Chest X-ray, PA view. Patient: 65 years old, sex M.
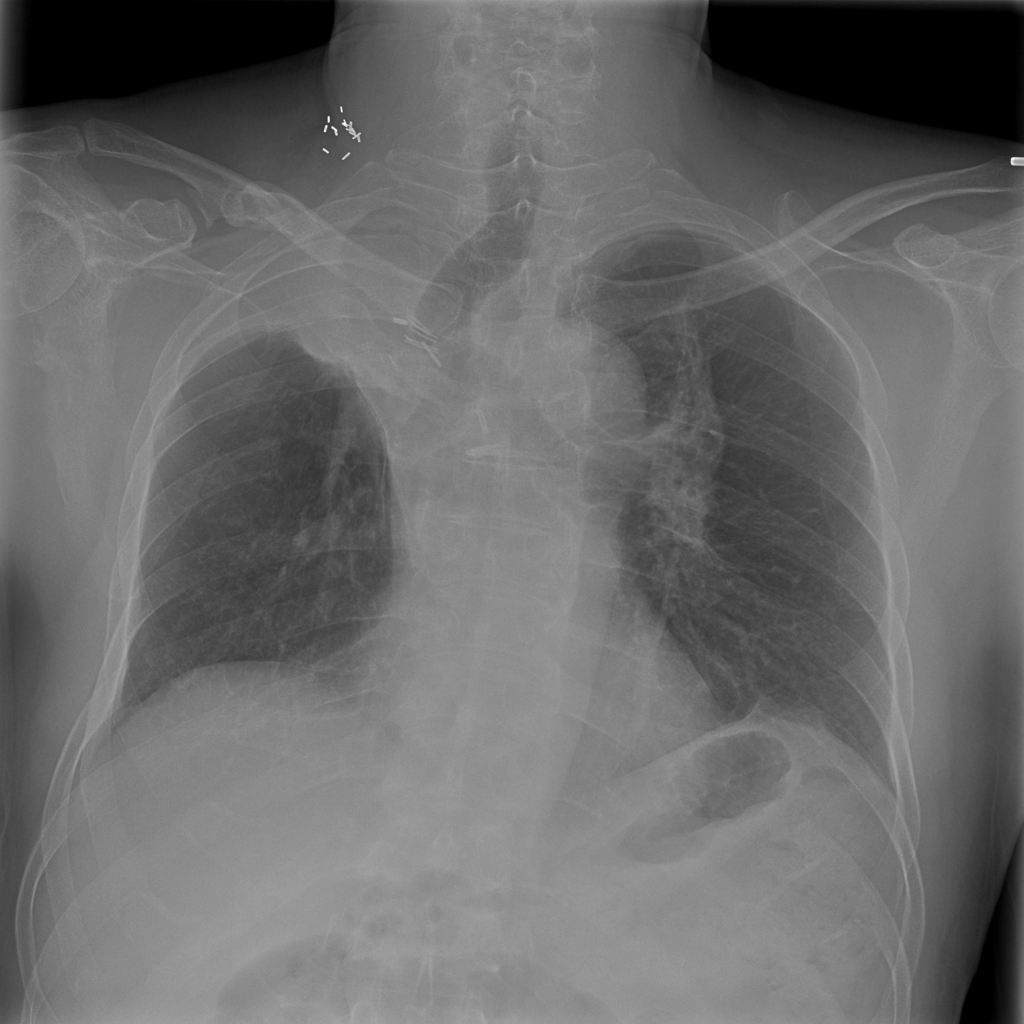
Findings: No Finding